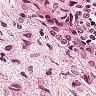
Metastatic tissue present: yes